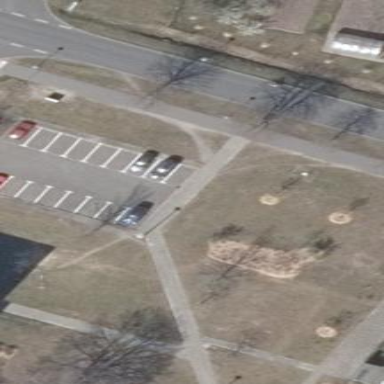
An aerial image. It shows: Parking area with surface.